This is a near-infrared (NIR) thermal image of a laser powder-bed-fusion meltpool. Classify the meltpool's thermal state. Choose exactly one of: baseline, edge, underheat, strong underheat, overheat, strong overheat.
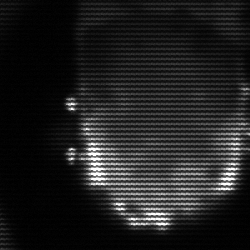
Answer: baseline